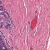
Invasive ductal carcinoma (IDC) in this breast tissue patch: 0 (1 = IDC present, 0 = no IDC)